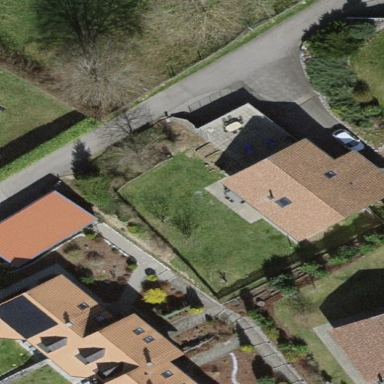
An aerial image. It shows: Detached building.